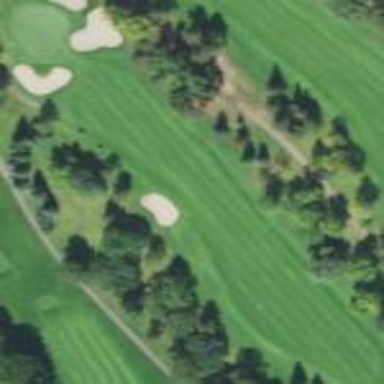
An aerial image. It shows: Golf fairway surrounded by grass.